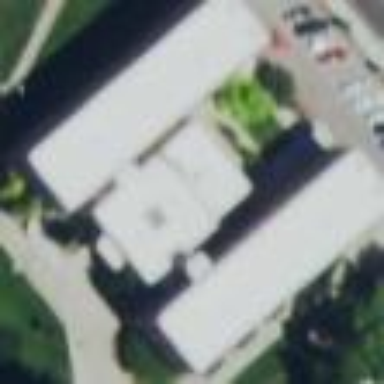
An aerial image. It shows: College building.